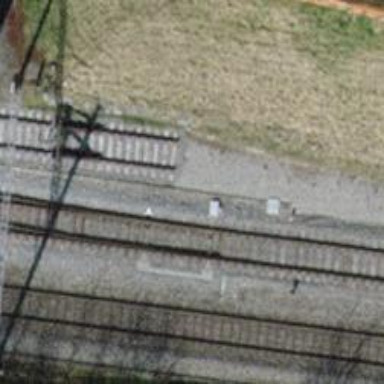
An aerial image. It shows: Railway switch.